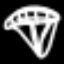
Label: diamond